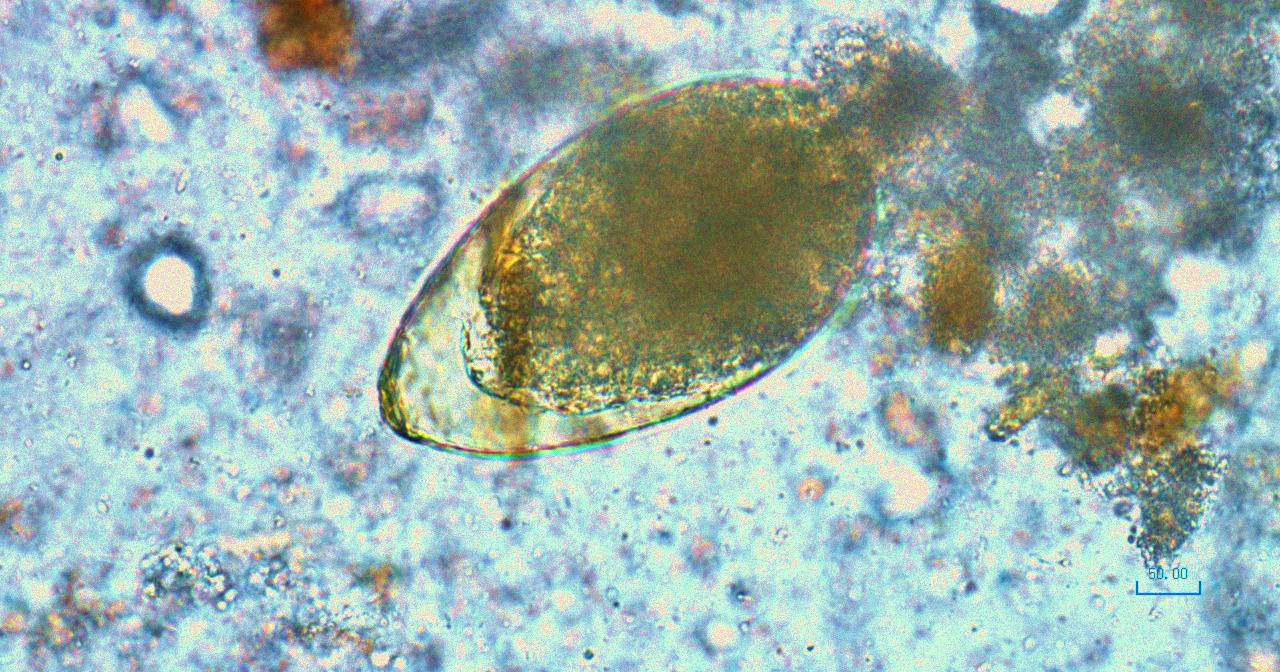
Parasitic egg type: Fasciolopsis buski